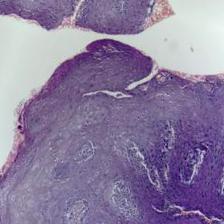
Diagnosis: OSCC